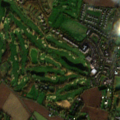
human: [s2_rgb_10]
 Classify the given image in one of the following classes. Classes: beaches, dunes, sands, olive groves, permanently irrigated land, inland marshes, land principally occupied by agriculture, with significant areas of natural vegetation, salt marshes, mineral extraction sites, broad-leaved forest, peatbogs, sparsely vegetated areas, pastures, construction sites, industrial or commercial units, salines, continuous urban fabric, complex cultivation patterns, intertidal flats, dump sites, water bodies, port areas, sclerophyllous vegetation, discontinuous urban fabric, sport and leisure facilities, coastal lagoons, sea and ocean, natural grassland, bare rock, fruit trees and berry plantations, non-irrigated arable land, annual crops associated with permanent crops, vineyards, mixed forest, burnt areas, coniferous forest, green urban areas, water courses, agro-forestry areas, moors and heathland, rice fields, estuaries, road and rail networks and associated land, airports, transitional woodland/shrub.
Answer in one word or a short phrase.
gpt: discontinuous urban fabric, sport and leisure facilities, non-irrigated arable land, pastures, complex cultivation patterns, land principally occupied by agriculture, with significant areas of natural vegetation